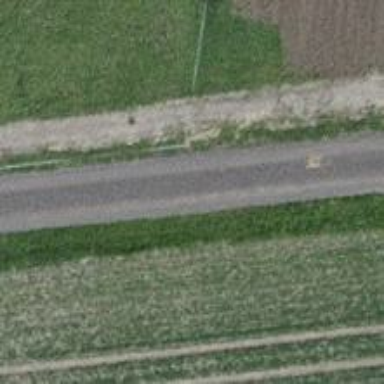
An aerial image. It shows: Gravel track with Grade 3 quality.